Question: how do i order it to display this array in the dropdown??

my.html
'''
<ion-item>
<img src="assets/img/travel/city.png" width="25" height="30" item-start>
<ion-label stacked>Pilih Kota</ion-label>
<ion-select [(ngModel)]="shuttledestination2" name="shuttledestination2" interface="action-sheet">
<ion-option *ngFor="let data of traveldest" value="{{ data.id }}"><b>{{ data.label }}</b></ion-option>
</ion-select>
</ion-item>
'''
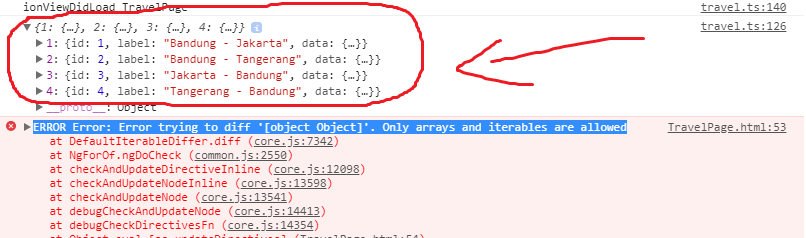
Answer: Your 'traveldest' clearly is an object of objects and not an arry, you can see by the image where the second line you have '{1{...}, 2{...}, 3{...}}'.
That you need to do is convert this object to an array before assigning it to 'traveldest', you can easy do this by using 'Object.values(yourObject)', so you can do this:
'''
this.traveldest = Object.values(yourReceivedObject);
'''
'yourReceivedObject' is the response from your HTTP call or anything that is returning your results.
Hope this helps.